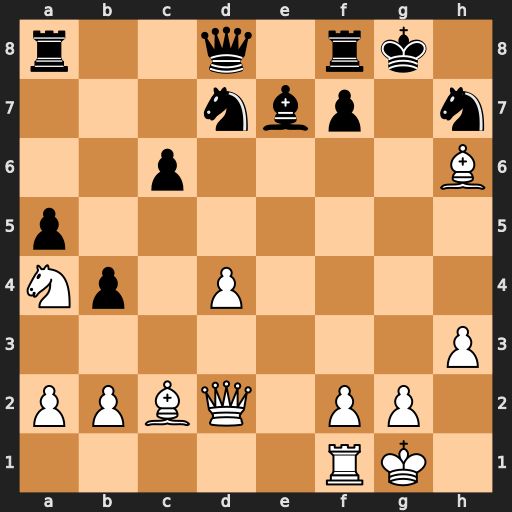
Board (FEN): r2q1rk1/3nbp1n/2p4B/p7/Np1P4/7P/PPBQ1PP1/5RK1
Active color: w
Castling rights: -
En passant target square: -
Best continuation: Qd3 f5 Qg3+